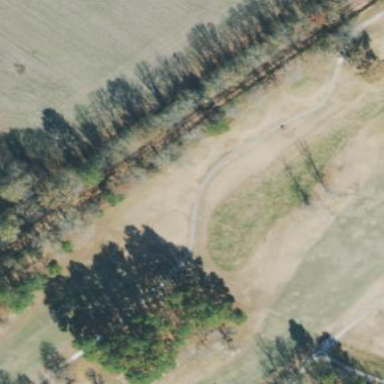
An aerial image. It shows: Scenic golf fairway.